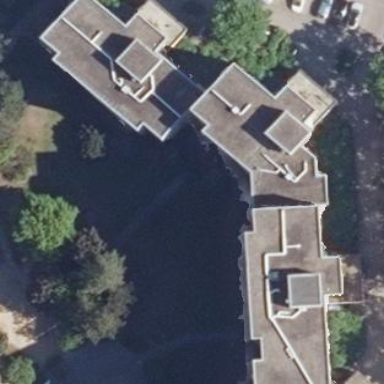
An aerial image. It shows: Apartment building with flat roof.